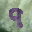
Label: 9